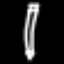
Label: pencil